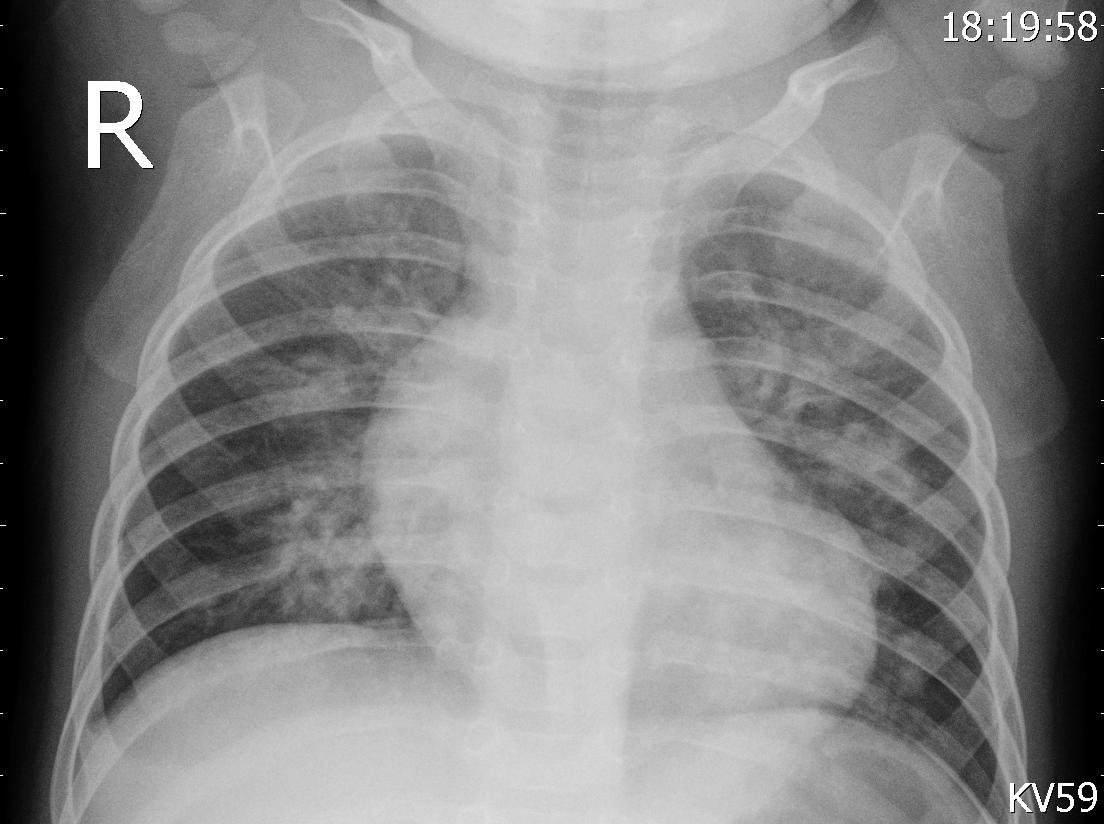
Diagnosis: PNEUMONIA